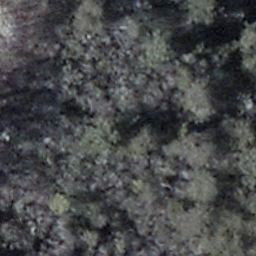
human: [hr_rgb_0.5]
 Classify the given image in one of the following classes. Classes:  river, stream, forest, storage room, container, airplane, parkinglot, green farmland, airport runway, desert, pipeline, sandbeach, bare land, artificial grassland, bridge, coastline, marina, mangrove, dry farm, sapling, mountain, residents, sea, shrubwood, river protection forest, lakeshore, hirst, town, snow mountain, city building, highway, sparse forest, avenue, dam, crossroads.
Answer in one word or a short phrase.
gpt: shrubwood